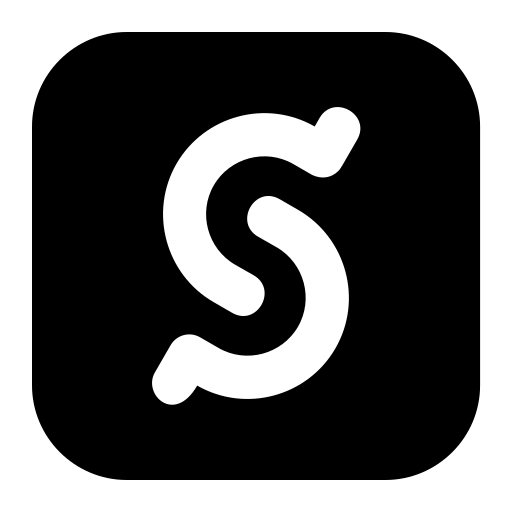
Tags: icon, FontAwesome, fa-icon, brand, sellcast